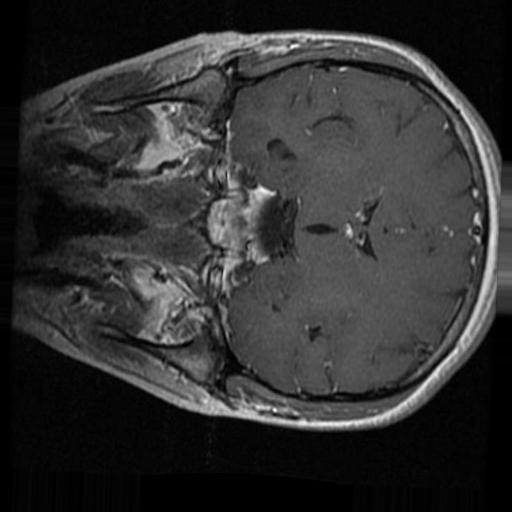
Label: brain_tumor